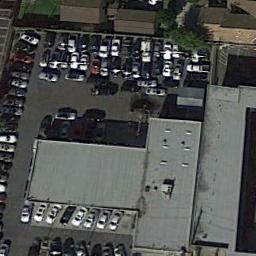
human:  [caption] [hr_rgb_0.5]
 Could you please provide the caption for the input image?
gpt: There are many cars in the parking lot .

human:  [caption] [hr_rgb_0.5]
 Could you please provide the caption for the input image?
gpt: There are some cars on the parking lot beside a gray building .

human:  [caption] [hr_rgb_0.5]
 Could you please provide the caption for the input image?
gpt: The parking lot is full of cars next to the building .

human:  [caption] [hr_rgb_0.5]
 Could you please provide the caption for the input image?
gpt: The parking lot has lots of cars and some buildings are next to the parking lot .

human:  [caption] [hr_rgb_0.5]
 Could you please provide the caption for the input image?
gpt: A quarter of the vehicles in the parking lot are red .